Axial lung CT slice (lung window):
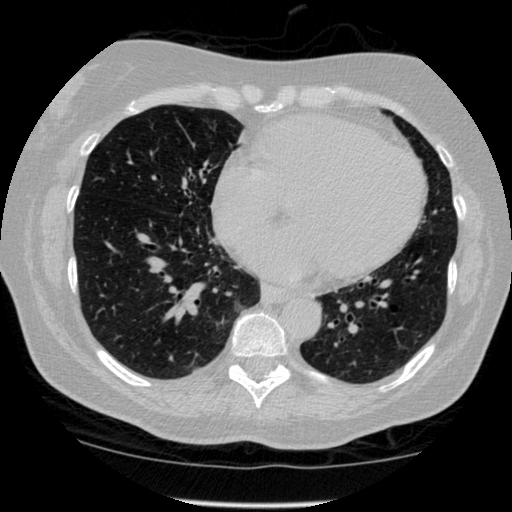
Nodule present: no